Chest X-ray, PA view. Patient: 33 years old, sex M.
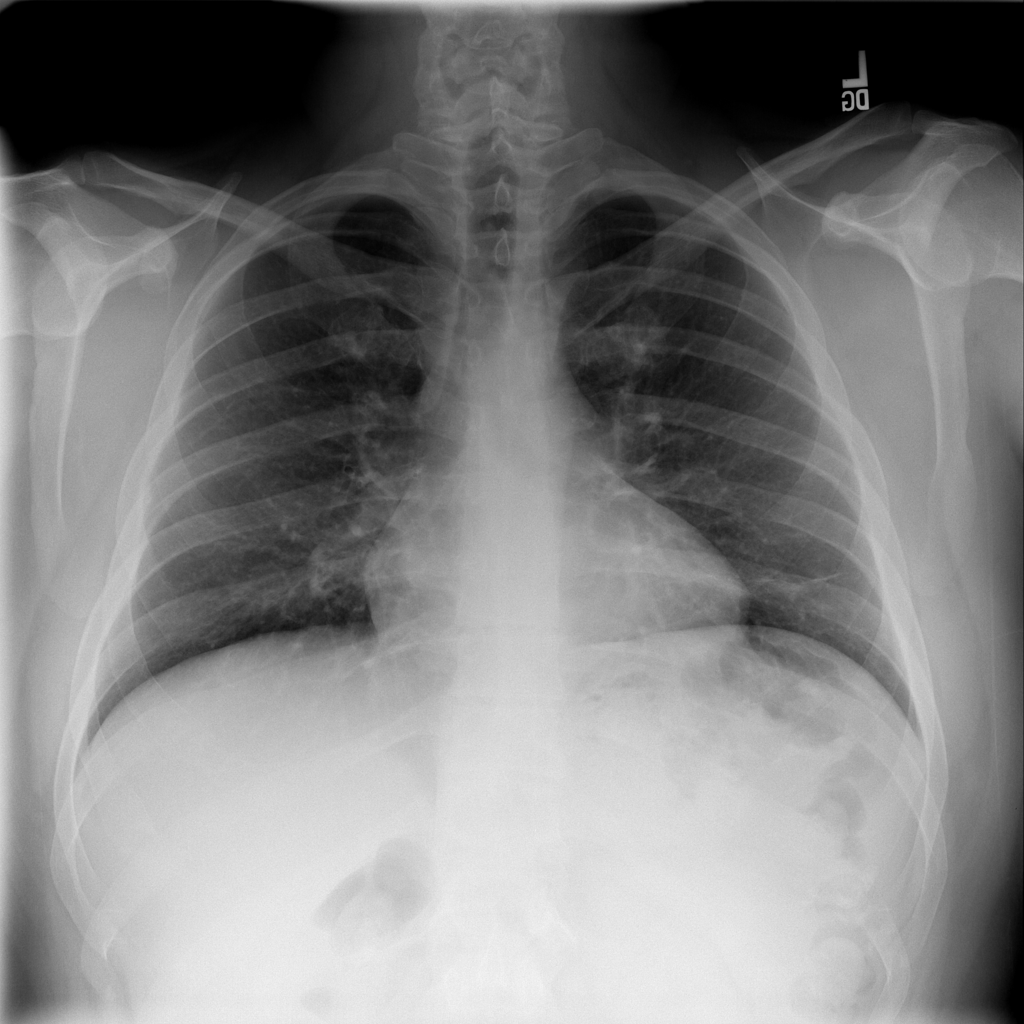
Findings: No Finding